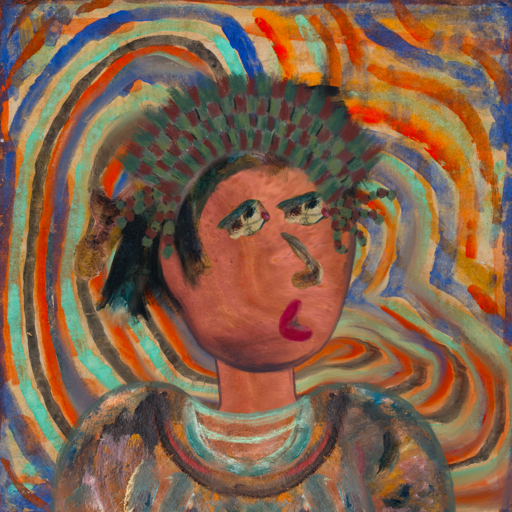
Background: Sisters, Head And Neck Side: Mother_And_Son_Mother, Face Side: Pipe, Bust: Boggyland, Hair Side: Pipe, Head Accessory: After_Raid_Crown, Second Necklace: Blank, Necklace: Blank, Baby: Blank